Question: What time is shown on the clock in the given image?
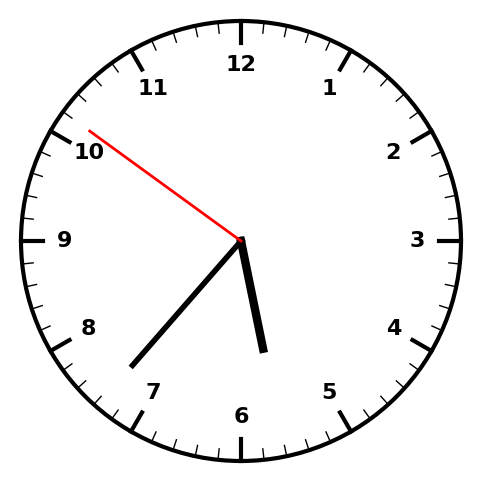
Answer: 05:36:51